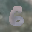
Label: 6